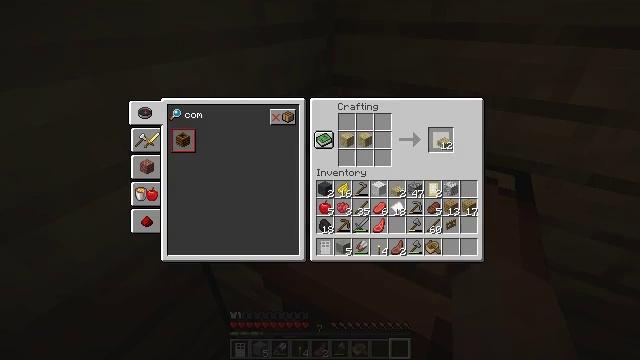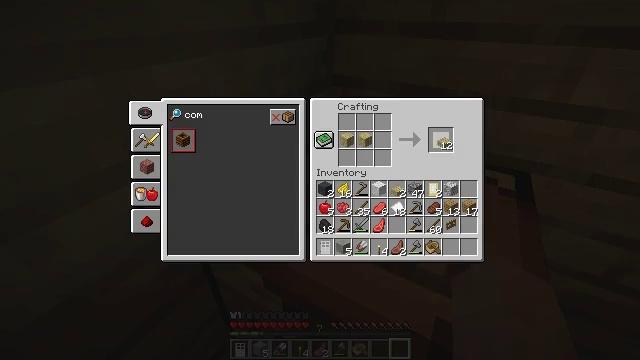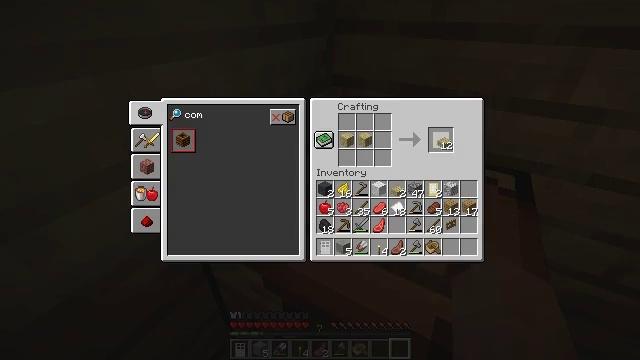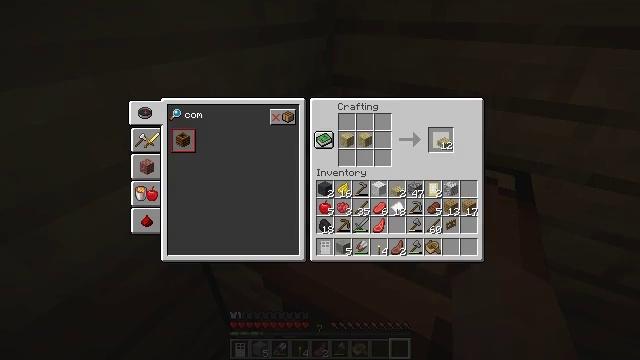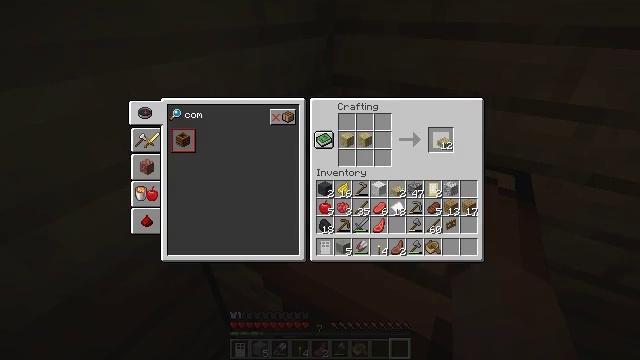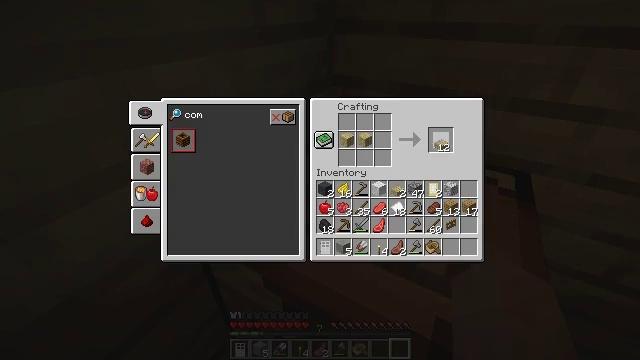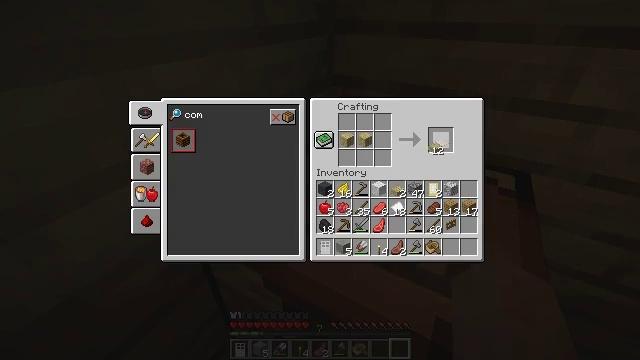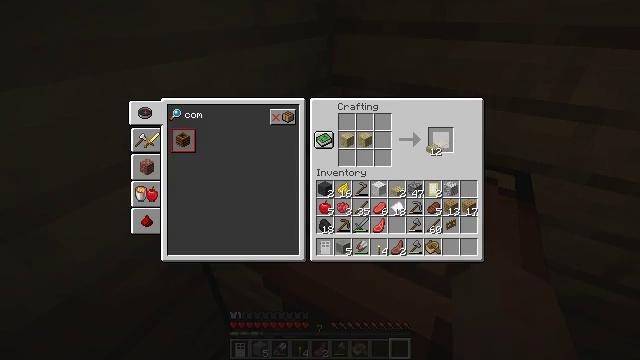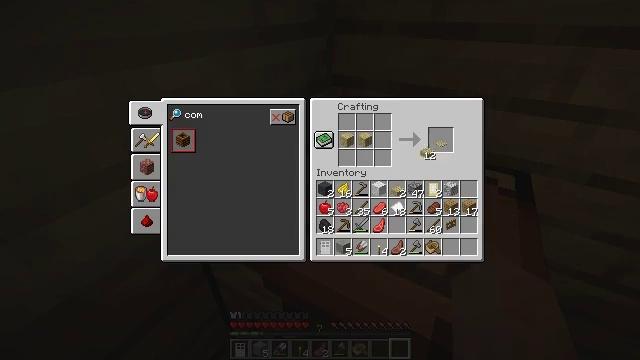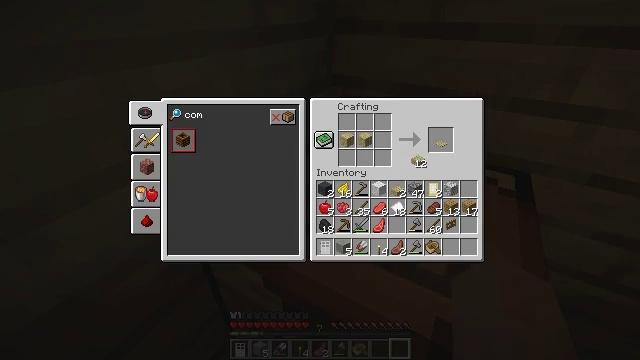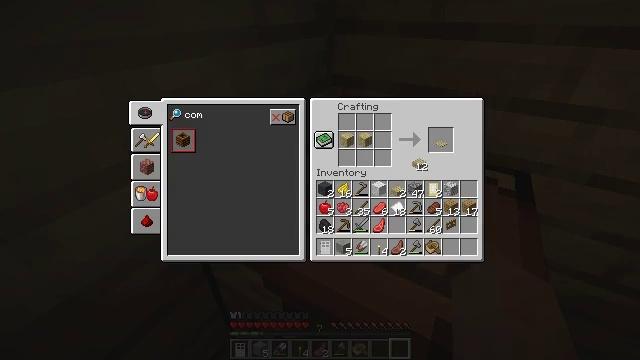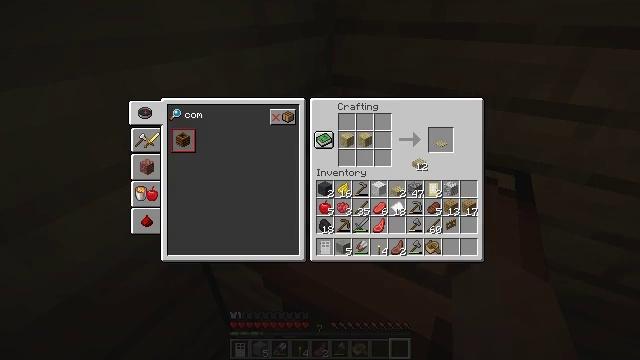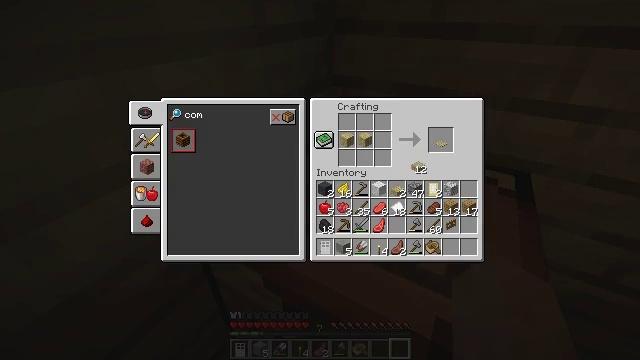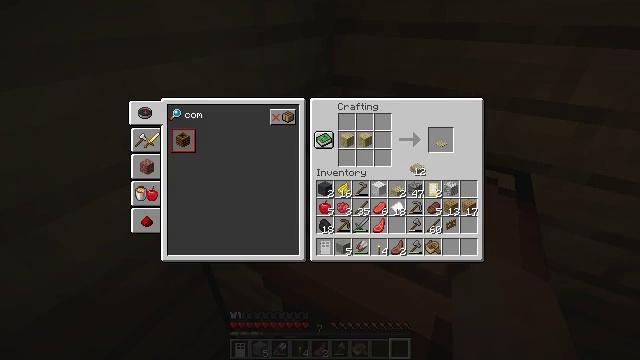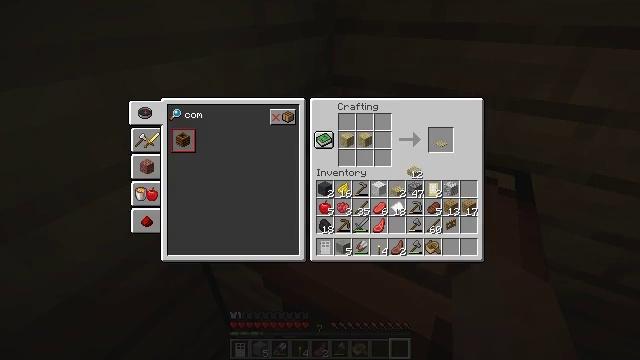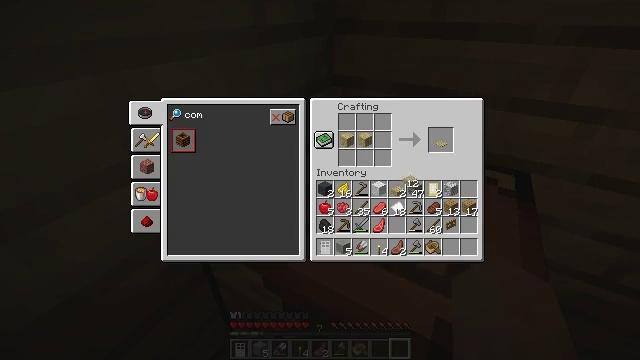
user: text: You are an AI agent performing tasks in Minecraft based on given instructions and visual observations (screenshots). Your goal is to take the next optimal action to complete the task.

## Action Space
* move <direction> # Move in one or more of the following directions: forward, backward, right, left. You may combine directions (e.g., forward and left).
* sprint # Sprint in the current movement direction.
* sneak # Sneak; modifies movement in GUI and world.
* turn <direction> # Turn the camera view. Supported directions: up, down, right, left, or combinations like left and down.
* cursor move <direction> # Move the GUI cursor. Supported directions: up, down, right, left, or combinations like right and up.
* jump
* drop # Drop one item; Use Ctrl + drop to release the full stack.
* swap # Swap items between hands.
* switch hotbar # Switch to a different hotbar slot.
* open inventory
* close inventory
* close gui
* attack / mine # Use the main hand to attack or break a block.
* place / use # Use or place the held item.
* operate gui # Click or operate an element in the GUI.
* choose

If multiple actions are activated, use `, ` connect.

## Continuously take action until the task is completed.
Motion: motion action
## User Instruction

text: Open the crafting table and craft a composter.
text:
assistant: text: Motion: open gui
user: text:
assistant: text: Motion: no_op
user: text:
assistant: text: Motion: no_op
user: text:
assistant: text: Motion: no_op
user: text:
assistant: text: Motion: no_op
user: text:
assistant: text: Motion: no_op
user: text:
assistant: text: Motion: no_op
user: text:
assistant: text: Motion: no_op
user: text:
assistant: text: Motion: cursor move left and down
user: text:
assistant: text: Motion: no_op
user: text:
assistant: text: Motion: no_op
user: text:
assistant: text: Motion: no_op
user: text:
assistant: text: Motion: no_op
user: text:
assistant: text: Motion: no_op
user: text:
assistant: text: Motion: cursor move down
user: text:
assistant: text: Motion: no_op
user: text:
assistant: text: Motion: no_op
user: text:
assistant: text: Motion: no_op
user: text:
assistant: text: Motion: no_op
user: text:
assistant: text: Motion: cursor move left
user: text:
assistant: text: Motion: no_op
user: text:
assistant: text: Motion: no_op
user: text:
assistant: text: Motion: no_op
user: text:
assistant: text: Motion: no_op
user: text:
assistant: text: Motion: no_op
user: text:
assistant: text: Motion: no_op
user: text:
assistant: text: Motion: operate gui
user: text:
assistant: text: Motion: operate gui
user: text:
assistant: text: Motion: no_op
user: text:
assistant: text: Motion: no_op